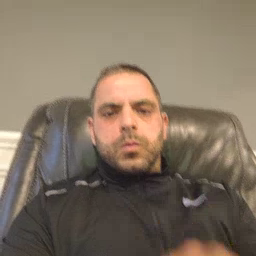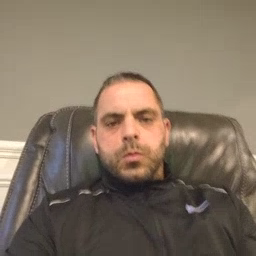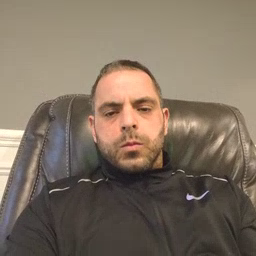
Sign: have